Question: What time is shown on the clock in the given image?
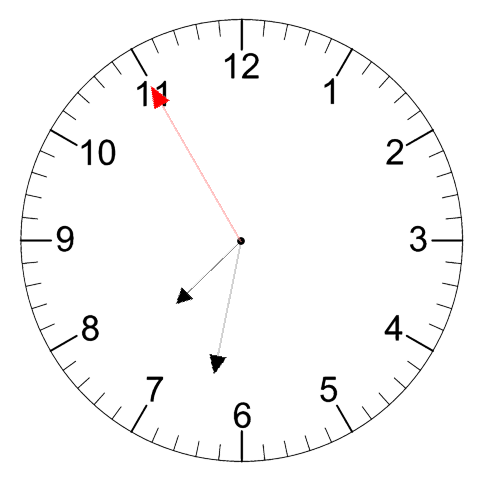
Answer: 07:31:55